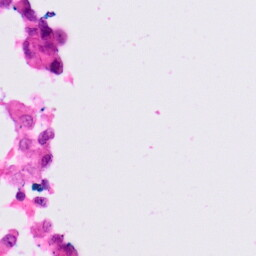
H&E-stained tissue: Lung